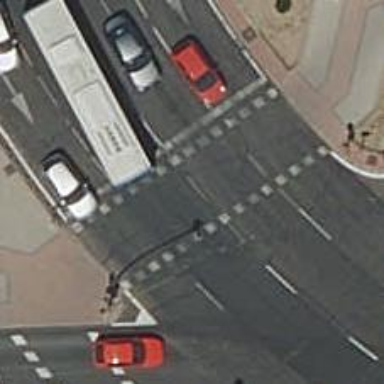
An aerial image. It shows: Road with traffic signals and zebra crossing with traffic signals.